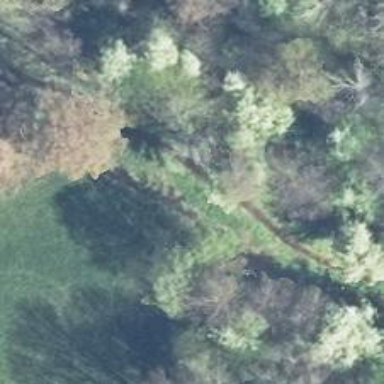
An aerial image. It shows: Grass track with grade 5 tracktype.